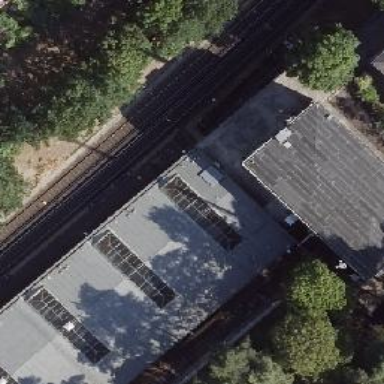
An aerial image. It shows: Disused railway yard with electrified top rail.